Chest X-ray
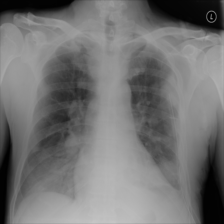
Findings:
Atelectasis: positive
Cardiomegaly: negative
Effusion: positive
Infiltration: negative
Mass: negative
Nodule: positive
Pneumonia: negative
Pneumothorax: positive
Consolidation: negative
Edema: negative
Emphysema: negative
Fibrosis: negative
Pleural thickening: negative
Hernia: negative